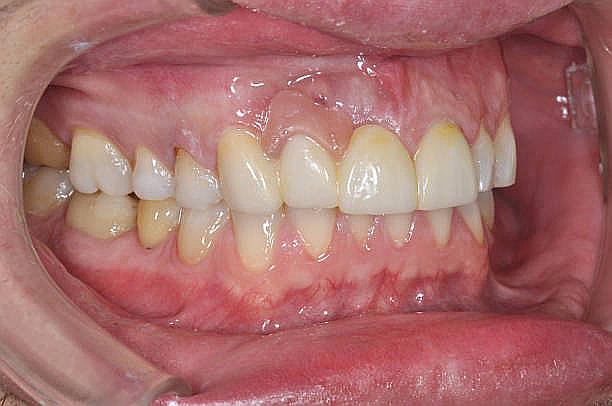
Condition: Gingivitis